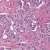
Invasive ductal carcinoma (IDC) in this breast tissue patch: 1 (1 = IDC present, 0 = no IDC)